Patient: sex F, age 54
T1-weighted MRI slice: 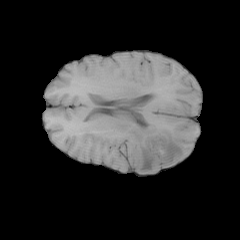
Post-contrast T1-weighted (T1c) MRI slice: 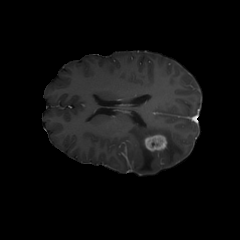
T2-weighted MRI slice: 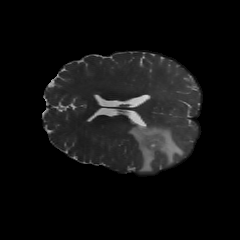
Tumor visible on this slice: yes
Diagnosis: Glioblastoma, IDH-wildtype
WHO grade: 4